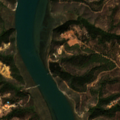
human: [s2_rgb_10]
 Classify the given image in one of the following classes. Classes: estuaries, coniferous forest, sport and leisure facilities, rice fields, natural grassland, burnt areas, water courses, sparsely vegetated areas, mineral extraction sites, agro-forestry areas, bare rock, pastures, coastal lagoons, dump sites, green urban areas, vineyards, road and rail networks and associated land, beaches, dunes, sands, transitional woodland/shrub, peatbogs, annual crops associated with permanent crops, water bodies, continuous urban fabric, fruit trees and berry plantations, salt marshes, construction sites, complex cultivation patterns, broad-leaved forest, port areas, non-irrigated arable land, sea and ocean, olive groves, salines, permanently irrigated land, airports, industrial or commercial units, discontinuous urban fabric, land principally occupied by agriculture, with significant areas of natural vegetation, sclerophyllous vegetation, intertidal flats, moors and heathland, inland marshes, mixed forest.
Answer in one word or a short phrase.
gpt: pastures, broad-leaved forest, transitional woodland/shrub, salt marshes, water courses, estuaries